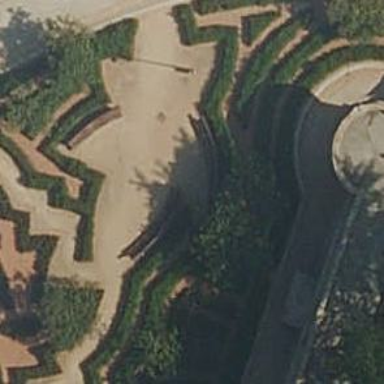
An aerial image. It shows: Bench for seating.